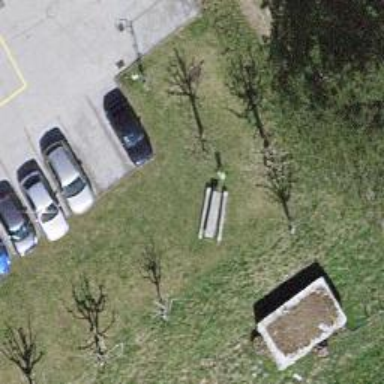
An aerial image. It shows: Picnic table located in leisure land area.